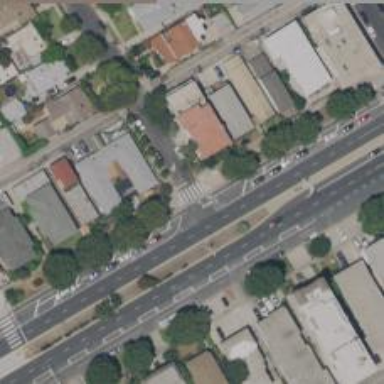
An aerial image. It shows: Marked footway crossing with zebra markings.